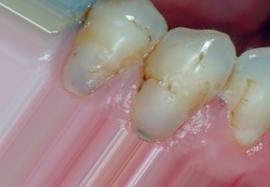
Condition: Tooth Discoloration